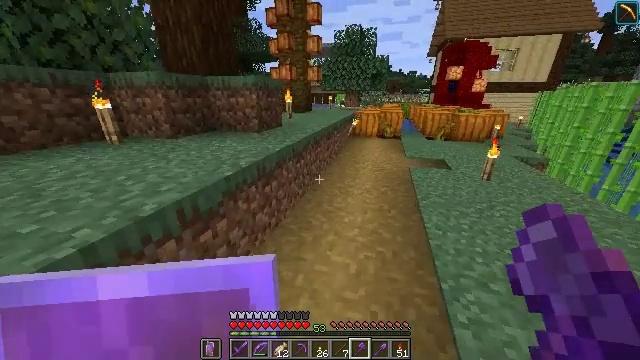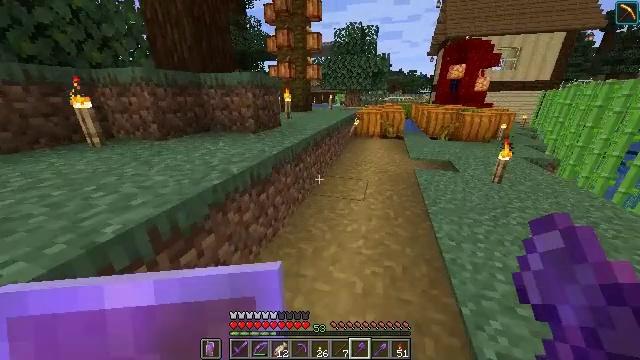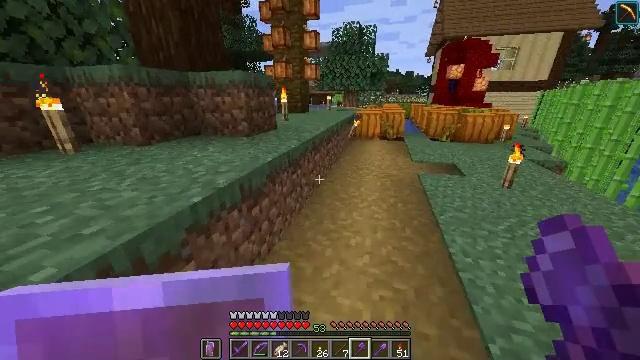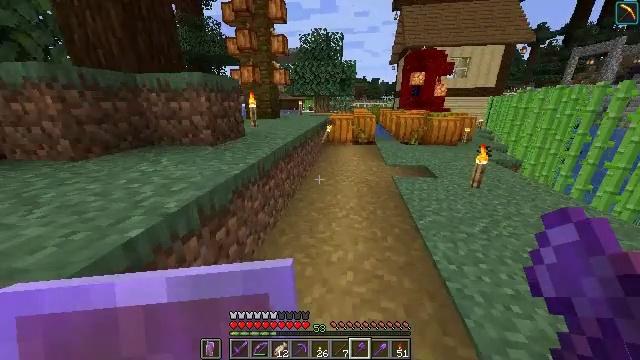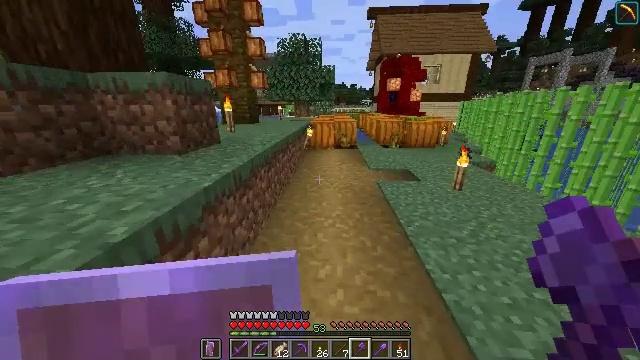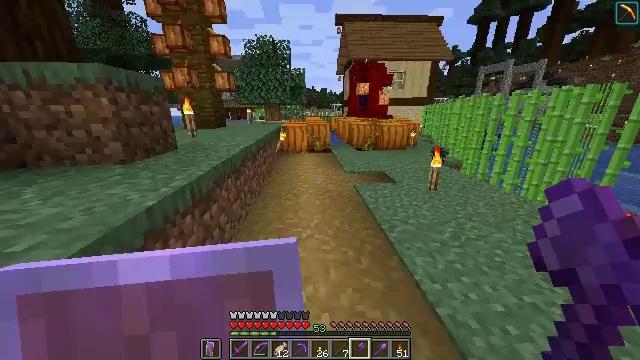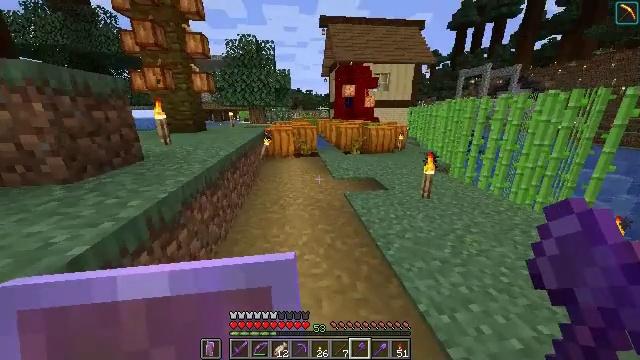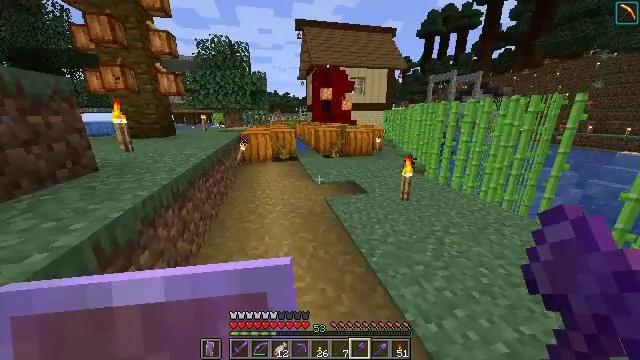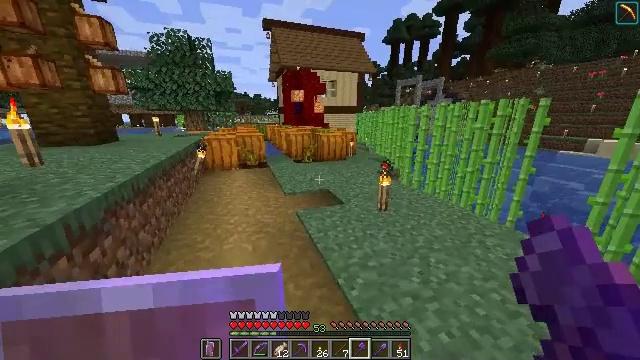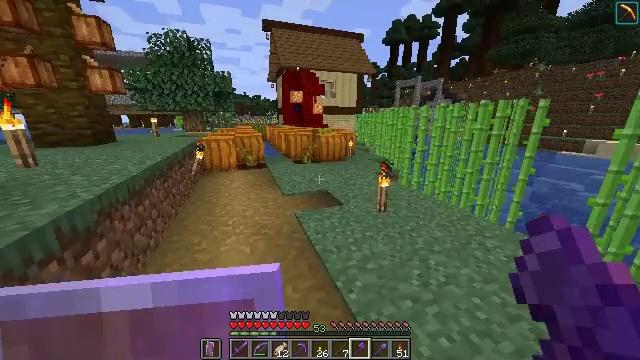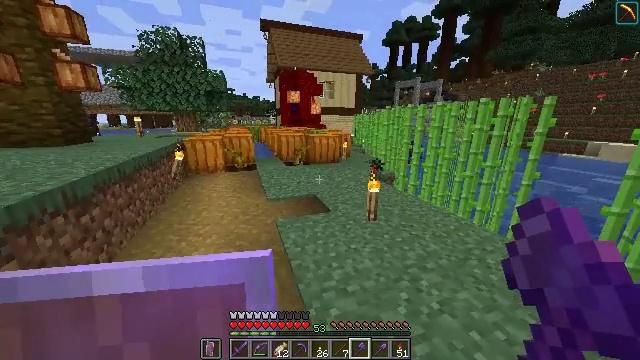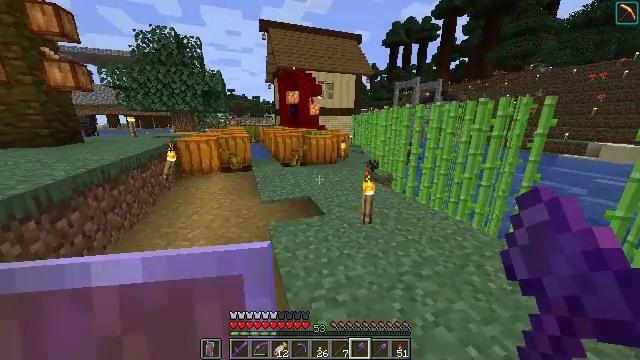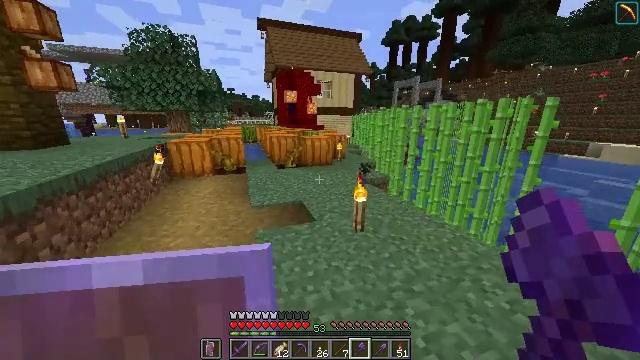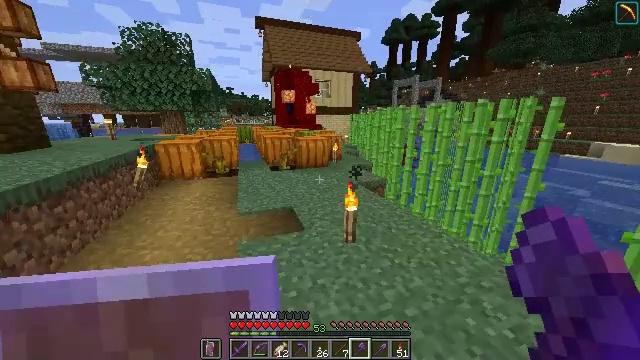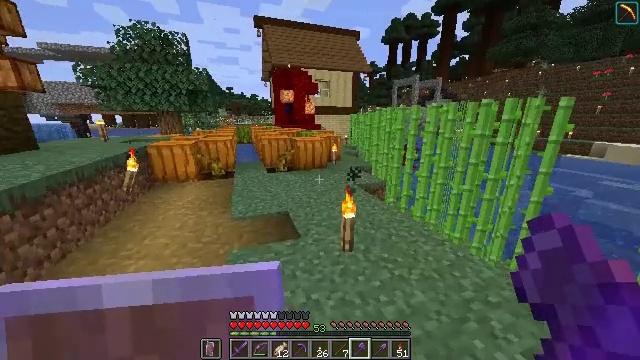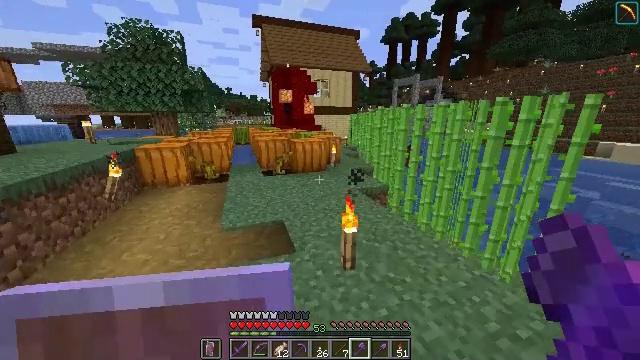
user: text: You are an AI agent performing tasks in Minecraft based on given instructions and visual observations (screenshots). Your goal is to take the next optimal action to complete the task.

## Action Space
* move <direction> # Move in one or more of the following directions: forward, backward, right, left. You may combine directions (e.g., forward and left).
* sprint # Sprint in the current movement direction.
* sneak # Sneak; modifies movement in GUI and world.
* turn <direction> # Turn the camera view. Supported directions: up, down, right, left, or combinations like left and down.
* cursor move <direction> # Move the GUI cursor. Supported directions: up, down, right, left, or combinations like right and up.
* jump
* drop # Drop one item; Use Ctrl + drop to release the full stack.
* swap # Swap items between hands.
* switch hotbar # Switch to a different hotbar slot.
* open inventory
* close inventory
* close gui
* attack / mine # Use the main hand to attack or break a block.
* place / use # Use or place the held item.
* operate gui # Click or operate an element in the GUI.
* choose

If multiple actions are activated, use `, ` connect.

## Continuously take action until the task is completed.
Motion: motion action
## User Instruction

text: Collect vines by mining them.
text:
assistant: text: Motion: move forward, sprint
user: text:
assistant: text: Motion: move forward, sprint
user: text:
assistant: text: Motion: move forward, sprint, turn right and up
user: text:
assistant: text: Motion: move forward, sprint, turn right and up
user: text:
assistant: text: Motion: move forward, sprint, turn right
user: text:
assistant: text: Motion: move forward, sprint, turn right
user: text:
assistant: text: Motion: move forward, sprint, turn right
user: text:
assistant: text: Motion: move forward and move right, sprint, turn right
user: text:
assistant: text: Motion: move forward and move right, sprint
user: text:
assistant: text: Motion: move forward and move right, sprint
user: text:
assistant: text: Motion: move forward and move right, sprint
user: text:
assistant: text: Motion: move forward and move right, sprint
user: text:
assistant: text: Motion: move forward, sprint
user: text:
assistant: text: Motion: move forward, sprint
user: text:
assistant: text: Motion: move forward, sprint
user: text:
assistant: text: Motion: move forward, sprint
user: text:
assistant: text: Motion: move forward, sprint
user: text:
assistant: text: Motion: move forward, sprint
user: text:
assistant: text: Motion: move forward, sprint
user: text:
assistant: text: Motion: move forward, sprint
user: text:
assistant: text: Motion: move forward, sprint
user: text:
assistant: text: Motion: move forward, sprint
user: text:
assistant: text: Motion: move forward, sprint
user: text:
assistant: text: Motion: move forward, sprint
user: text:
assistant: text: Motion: move forward, sprint
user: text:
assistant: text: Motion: move forward and move right, sprint
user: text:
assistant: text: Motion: move forward and move right, sprint
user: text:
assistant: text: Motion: move forward and move right, sprint
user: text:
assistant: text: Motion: move forward, sprint
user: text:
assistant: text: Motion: move forward, sprint